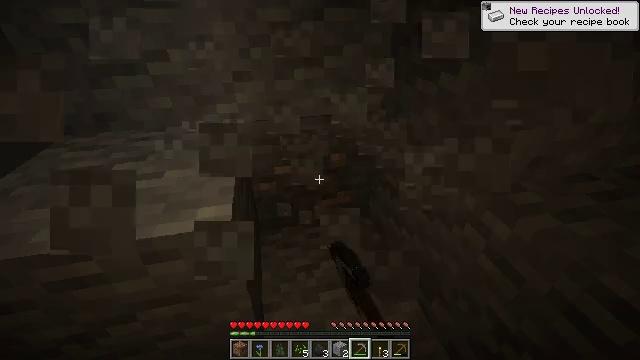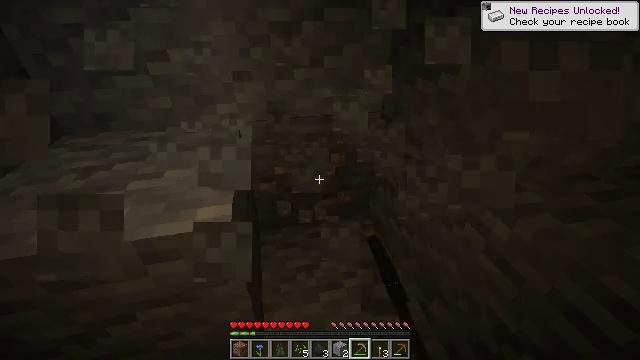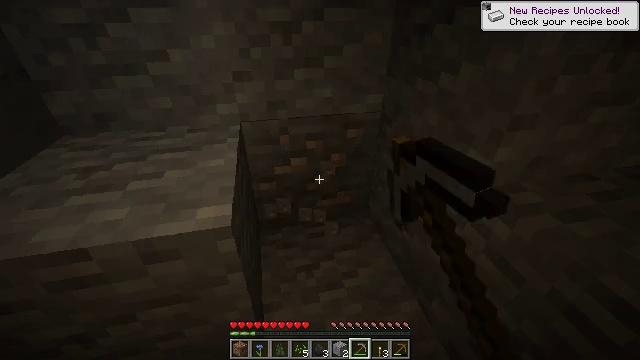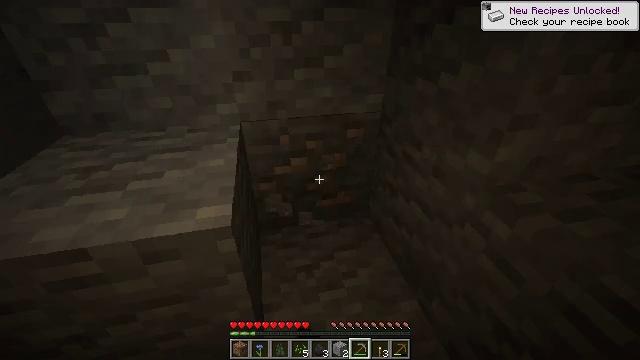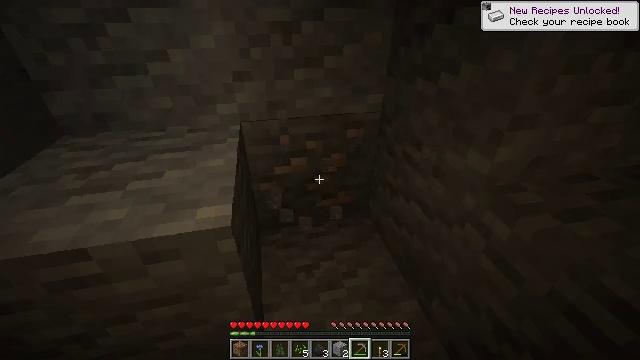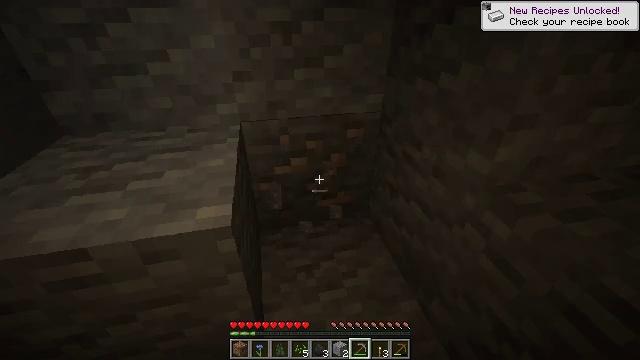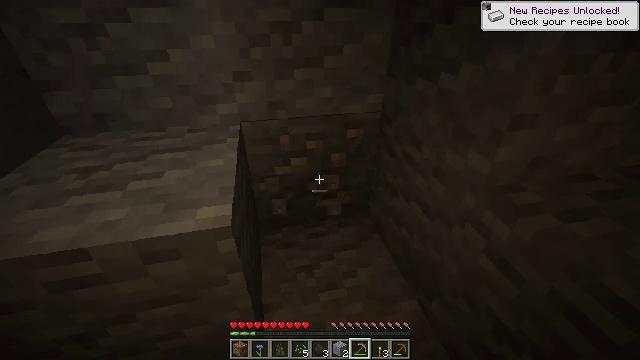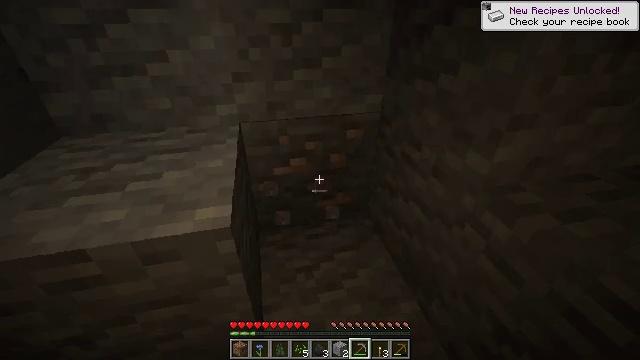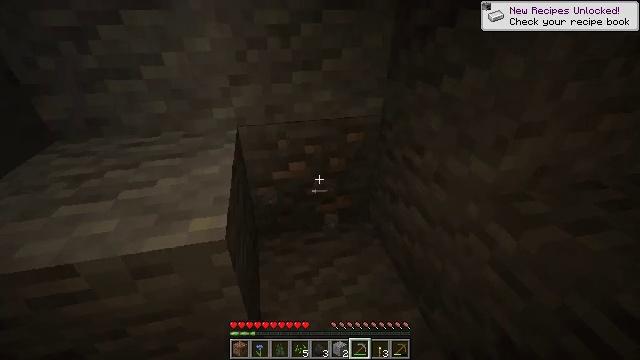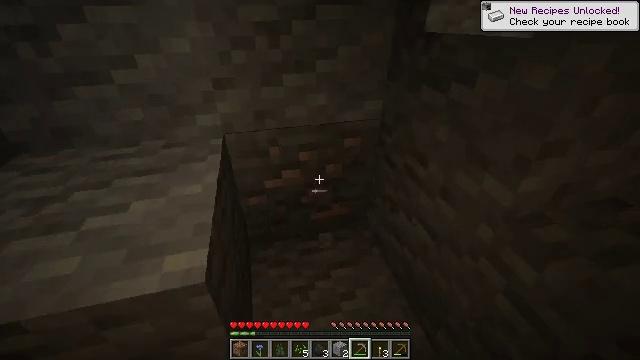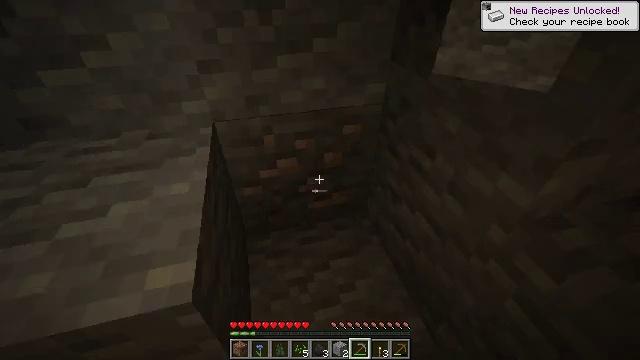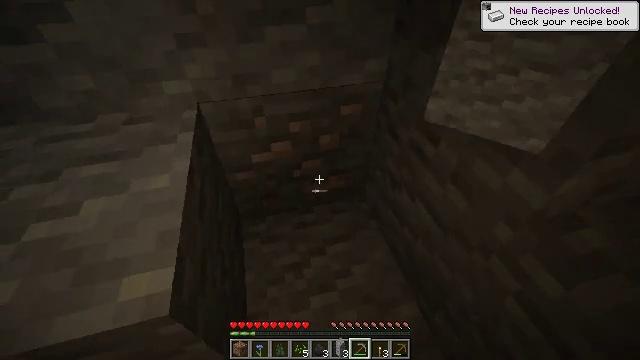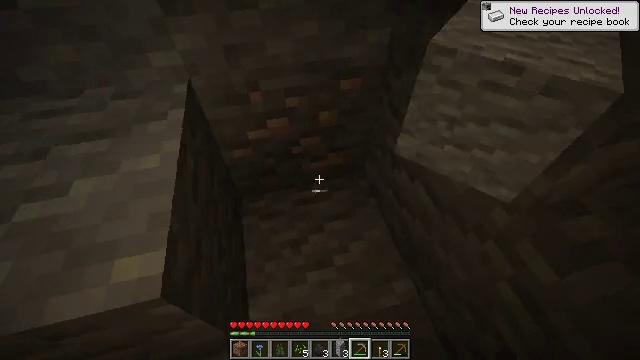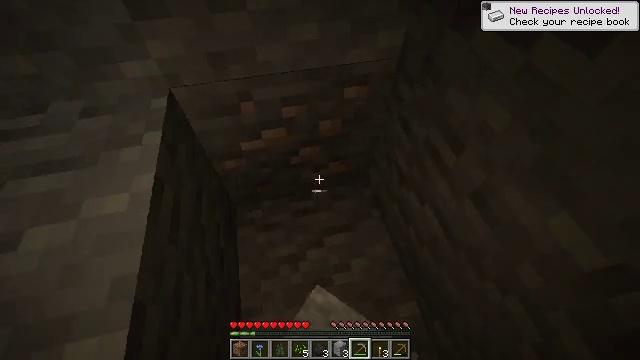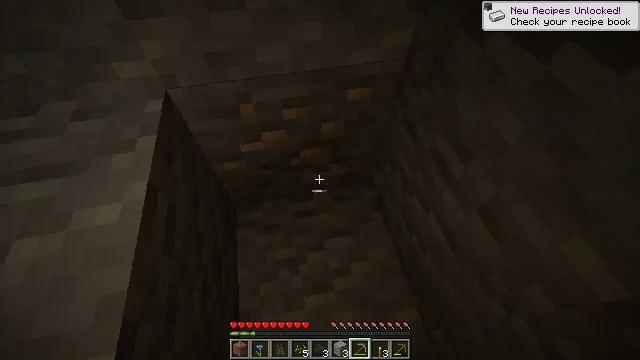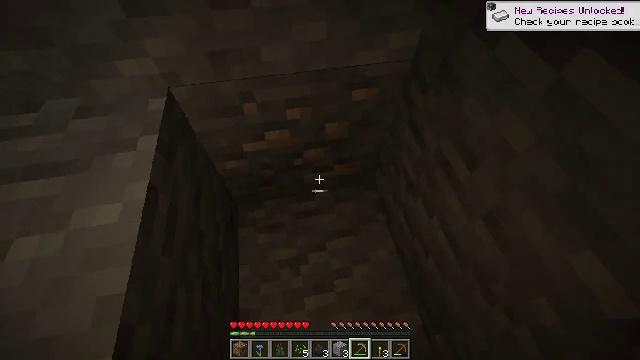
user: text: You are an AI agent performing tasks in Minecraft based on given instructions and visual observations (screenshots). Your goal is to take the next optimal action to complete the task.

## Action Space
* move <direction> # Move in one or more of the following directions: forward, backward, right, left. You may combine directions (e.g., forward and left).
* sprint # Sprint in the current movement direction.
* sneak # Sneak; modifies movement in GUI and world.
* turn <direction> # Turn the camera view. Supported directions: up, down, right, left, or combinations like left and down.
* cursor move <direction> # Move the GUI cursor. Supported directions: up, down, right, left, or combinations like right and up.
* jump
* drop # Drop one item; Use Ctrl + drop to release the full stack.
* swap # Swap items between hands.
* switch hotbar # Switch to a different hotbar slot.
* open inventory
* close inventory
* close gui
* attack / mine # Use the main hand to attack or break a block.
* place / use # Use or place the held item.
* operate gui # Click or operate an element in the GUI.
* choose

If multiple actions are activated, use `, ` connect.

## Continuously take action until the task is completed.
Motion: motion action
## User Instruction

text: Collect iron ore blocks.
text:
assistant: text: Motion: attack / mine
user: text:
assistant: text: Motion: attack / mine
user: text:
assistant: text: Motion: attack / mine
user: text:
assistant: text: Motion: attack / mine
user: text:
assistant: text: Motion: no_op
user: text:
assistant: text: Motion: no_op
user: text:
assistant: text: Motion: no_op
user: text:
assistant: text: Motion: move forward
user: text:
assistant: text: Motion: move forward, turn right and down
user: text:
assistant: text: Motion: move forward, turn down
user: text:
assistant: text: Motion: move forward, turn down
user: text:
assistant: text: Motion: move forward, turn down
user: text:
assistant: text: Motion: move forward, turn left and down
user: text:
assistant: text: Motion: turn left and down
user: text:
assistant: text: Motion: turn left
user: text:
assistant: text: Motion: turn left
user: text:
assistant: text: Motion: turn left, attack / mine
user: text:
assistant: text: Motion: attack / mine
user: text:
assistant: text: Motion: turn left, attack / mine
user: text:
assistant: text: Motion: turn left, attack / mine
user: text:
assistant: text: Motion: attack / mine
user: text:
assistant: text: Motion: attack / mine
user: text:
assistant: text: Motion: attack / mine
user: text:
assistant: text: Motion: attack / mine
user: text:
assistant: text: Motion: attack / mine
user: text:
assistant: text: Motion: attack / mine
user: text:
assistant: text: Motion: attack / mine
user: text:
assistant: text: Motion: attack / mine
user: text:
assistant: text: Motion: attack / mine
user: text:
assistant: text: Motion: attack / mine